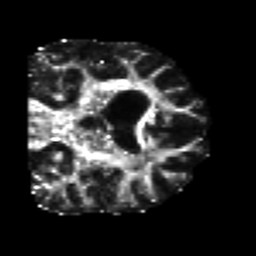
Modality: FA
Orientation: coronal
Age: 50
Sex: male
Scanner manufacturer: siemens
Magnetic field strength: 3 T
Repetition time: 7.3 s
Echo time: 0.087 s